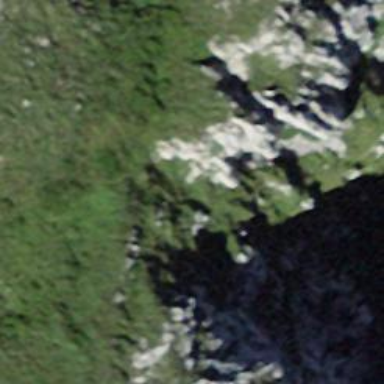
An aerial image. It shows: Natural cliff.